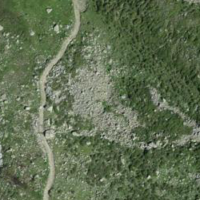
EUNIS habitat code: 26
Species observed at this site:
Rhododendron ferrugineum